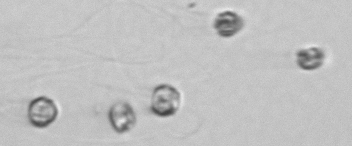
Label: Thalassiosira_sp_aff_mala